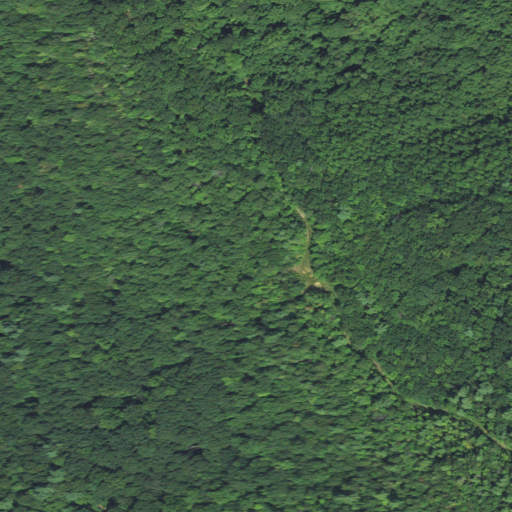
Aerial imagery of ridge(s) in North Carolina named Big Ridge containing mixed forest, deciduous forest, and evergreen forest